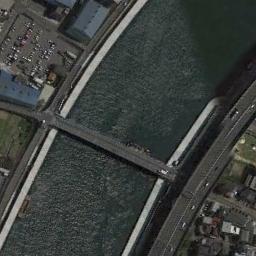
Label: bridge